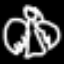
Label: angel